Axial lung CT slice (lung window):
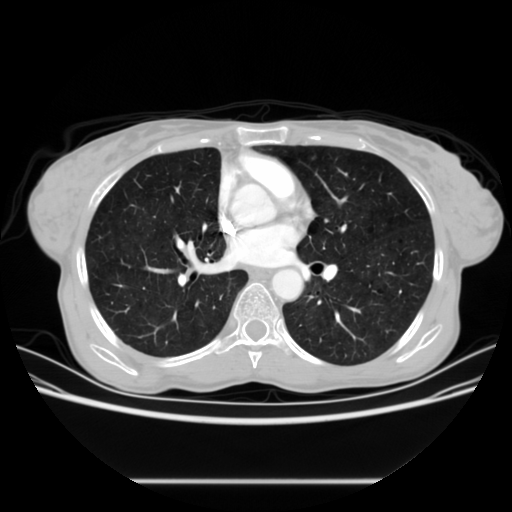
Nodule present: no